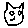
Label: cat